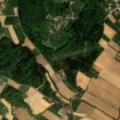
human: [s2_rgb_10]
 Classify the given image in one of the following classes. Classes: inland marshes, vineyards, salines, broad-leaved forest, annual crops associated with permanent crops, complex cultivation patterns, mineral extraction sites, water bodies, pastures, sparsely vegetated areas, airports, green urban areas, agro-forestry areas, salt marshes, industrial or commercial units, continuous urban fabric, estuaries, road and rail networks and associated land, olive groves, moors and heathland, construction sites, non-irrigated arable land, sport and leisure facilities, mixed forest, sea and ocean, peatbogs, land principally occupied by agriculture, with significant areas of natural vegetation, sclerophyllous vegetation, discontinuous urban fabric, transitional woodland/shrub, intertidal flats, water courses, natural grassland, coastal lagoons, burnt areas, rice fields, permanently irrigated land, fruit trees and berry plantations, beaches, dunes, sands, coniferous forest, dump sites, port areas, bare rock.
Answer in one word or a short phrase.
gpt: non-irrigated arable land, complex cultivation patterns, mixed forest